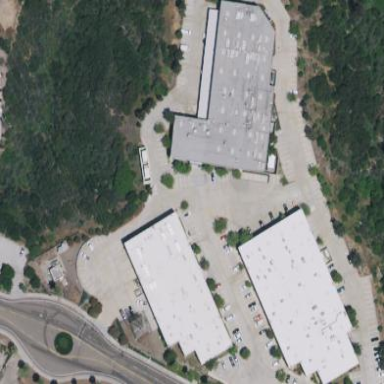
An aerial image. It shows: Industrial building.